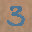
Label: 3